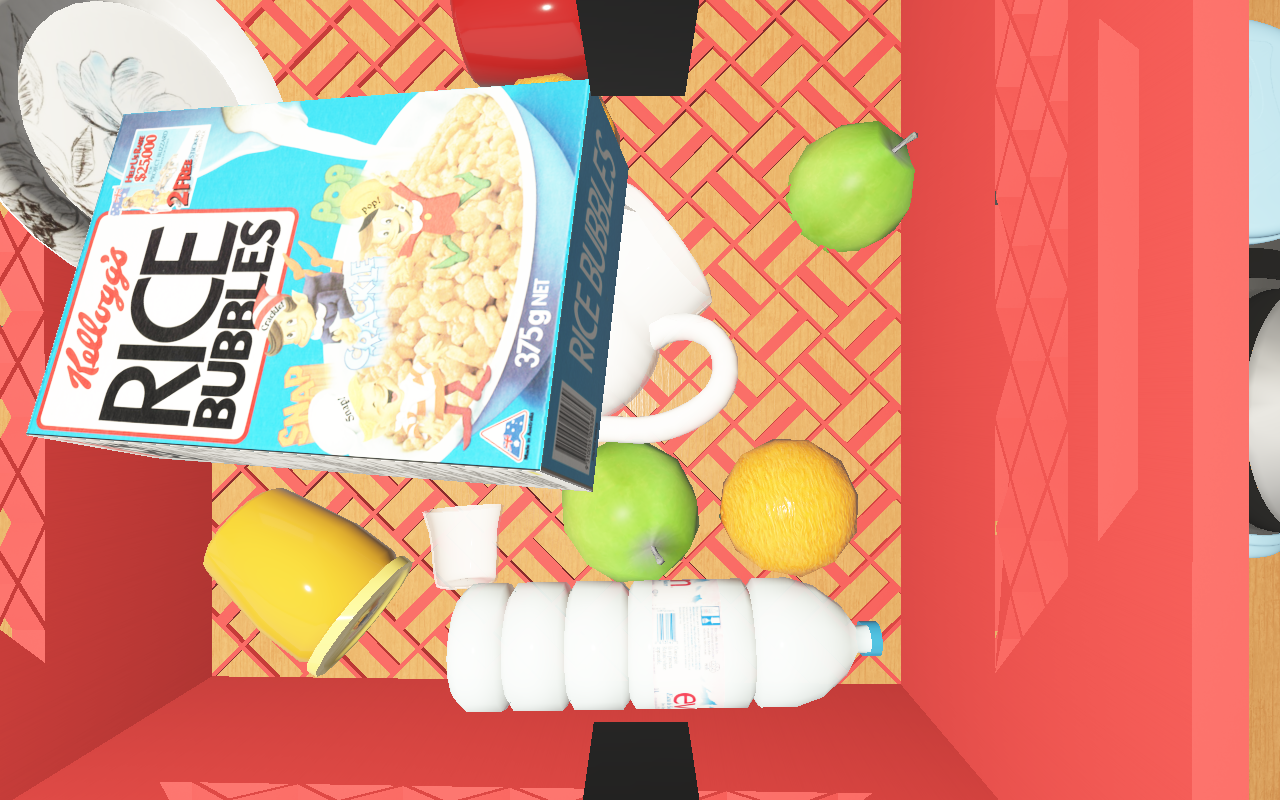
Objects in the scene:
carafe
water bottle
apple
apple
orange
orange
plate
honey jar
cereal box